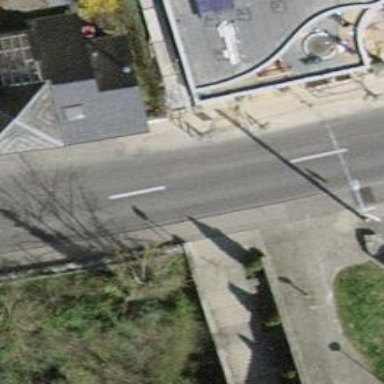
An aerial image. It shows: Set of steps on the road.